Question: I've been developing app, that makes asynchronous requests for JSON type of data. Lately, I found strange bug in my code and I can't tell why it is happening.
Ok to the code!
'''
- (void)connectionDidFinishLoading:(NSURLConnection *)connection {
NSError *error=nil;
result = [NSJSONSerialization JSONObjectWithData:retrievedData options:kNilOptions error:&error];
NSLog(@"Result %@",result);
NSLog(@"Retrieved data %@",retrievedData);
}
'''
Result is NSDictionary, retrievedData is NSMutableData.
99% of the time, it works fine, connectionDidFinishLoading gets called, and my result is populated. However, in that 1% of the time retrieved data is filled with data, but my result is null.(as you can see on the picture. Could anyone help me please?

Edit: I get following error
'''
Error Domain=NSCocoaErrorDomain Code=3840 "The operation couldn't be completed. (Cocoa error 3840.)" (Garbage at end.) UserInfo=0x753e5c0 {NSDebugDescription=Garbage at end.}
'''
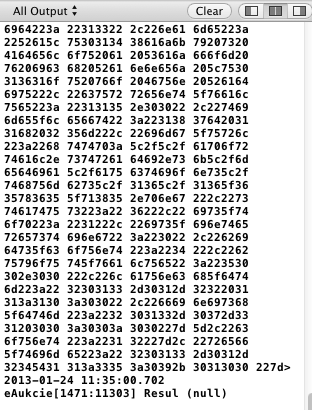
Answer: It would help if you take a look at the error first, to see if that gives any indication of what is wrong.
Your error mentions the reason: 'Garbage at end.'.
The response from the webserver is not valid JSON, it contains invalid characters at the end of the output.